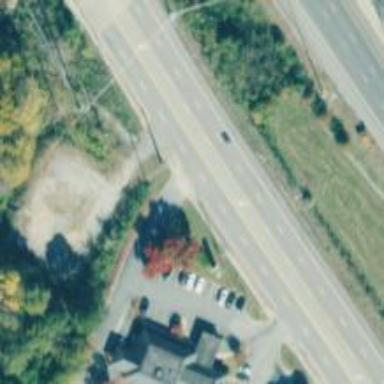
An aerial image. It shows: Primary highway with asphalt surface. There is sidewalk on the left side.